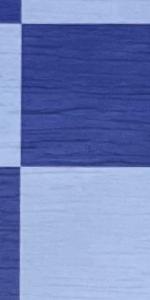
Label: Empty